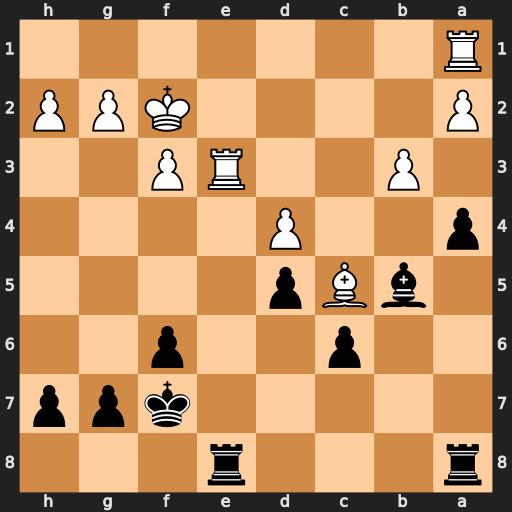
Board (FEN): r3r3/5kpp/2p2p2/1bBp4/p2P4/1P2RP2/P4KPP/R7
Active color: b
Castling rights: -
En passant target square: -
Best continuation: Rxe3 Kxe3 axb3